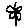
Label: flower